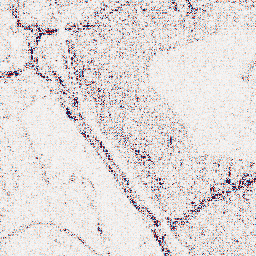
Category: wavelet
Decomposition family: wavelet_biorthogonal
Decomposition parameters: wavelet: bior3.5
level: 1
Upsampling method: regularized
Upsampling parameters: scale: 4
lambda_reg: 0.01
Upsampling scale: 4